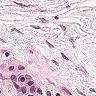
Metastatic tissue present: no